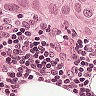
Metastatic tissue present: yes